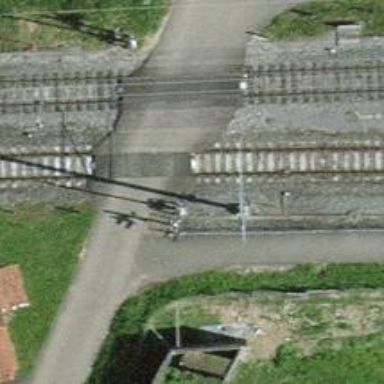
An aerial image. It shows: Level railway crossing equipped with lights and saltire barriers.